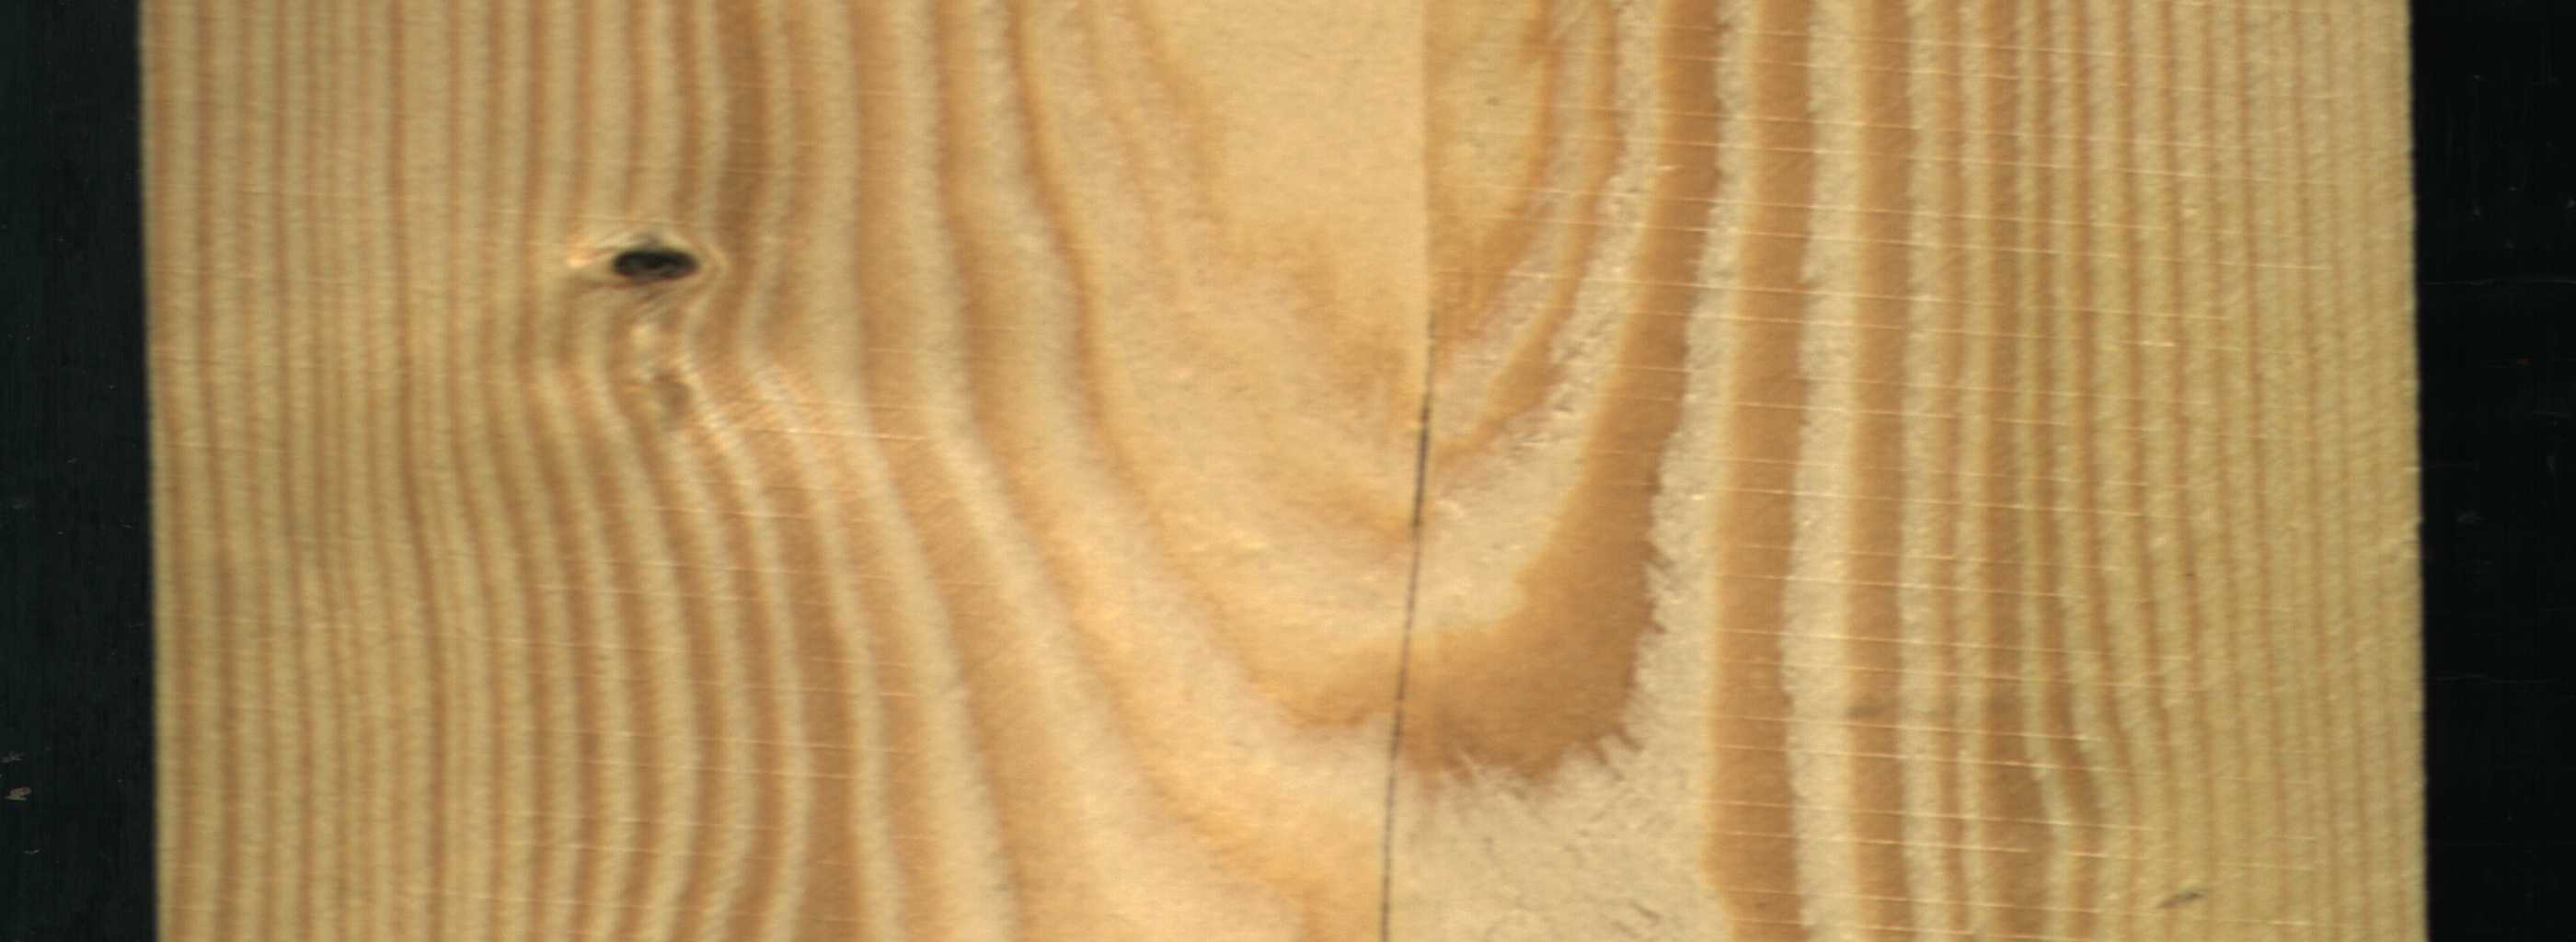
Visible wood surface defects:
Crack
Dead_Knot